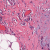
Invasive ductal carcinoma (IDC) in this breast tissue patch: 0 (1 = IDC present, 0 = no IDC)